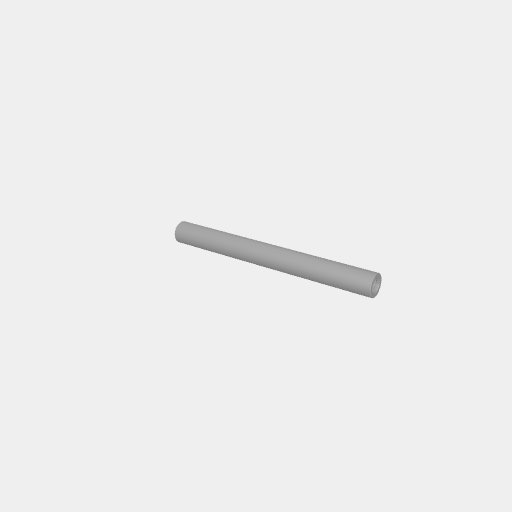
Part: Standoff6OD58